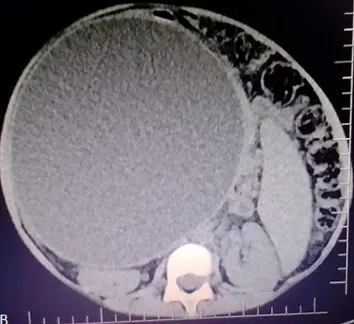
A, B) triphasic CT scan of the abdomen showed a well-defined retro-gastric cyst with dilatation of intra and extra biliary tree; differential diagnosis of choledochal cyst and pancreatic pseudocyst was made.
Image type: radiology (ct)